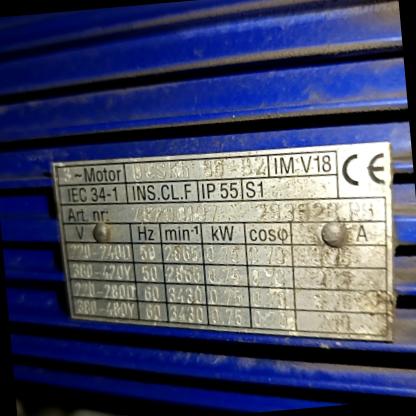
Klasa: tabliczka-znamionowa